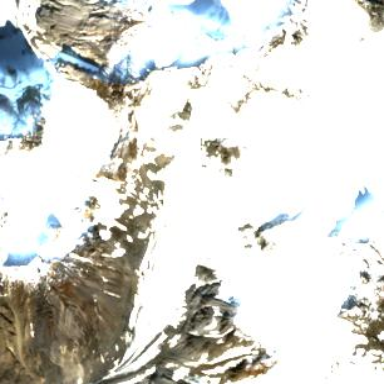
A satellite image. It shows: Majestic glacier in the distance.